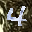
Label: 4